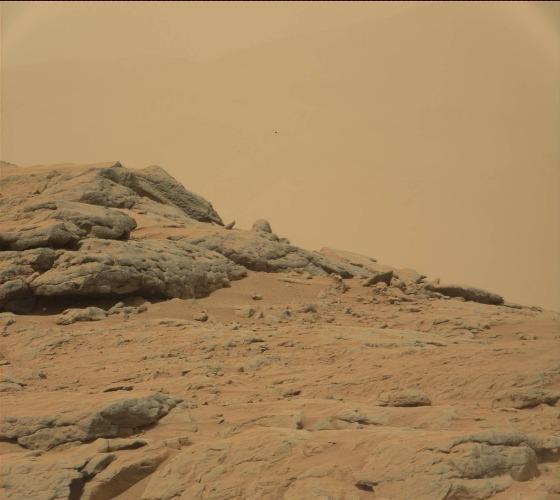
Terrain classes present: Bedrock, Gravel / Sand / Soil, Rock, Shadow, Sky / Distant Mountains